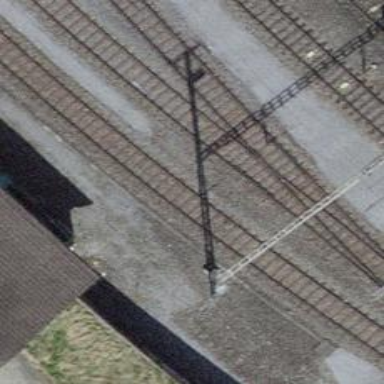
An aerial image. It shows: Siding railway line with electrified contact line for the trains.